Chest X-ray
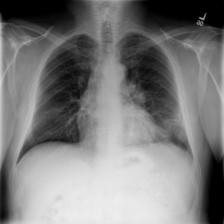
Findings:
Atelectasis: negative
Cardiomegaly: negative
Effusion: negative
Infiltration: negative
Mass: negative
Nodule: negative
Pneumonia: negative
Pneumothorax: negative
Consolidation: negative
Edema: negative
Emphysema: negative
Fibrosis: negative
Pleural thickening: negative
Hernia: negative